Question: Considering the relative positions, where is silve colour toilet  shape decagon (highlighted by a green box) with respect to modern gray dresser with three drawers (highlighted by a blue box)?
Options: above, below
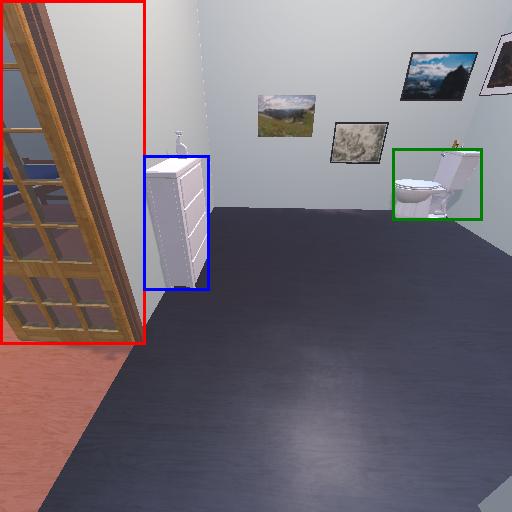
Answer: above